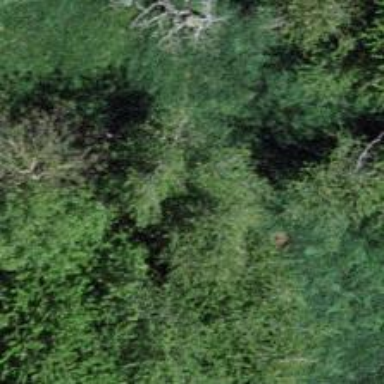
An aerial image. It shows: Forest area.